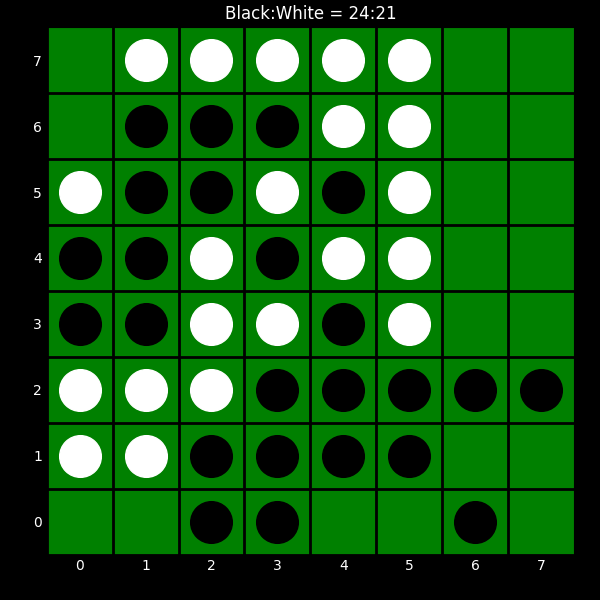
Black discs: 24
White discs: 21